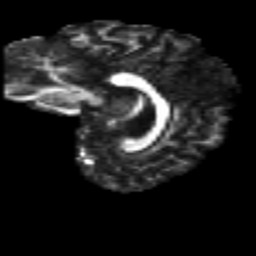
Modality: FA
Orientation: sagittal
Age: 44
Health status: ill
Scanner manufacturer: philips
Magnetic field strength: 3 T
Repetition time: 9 s
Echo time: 0.127 s